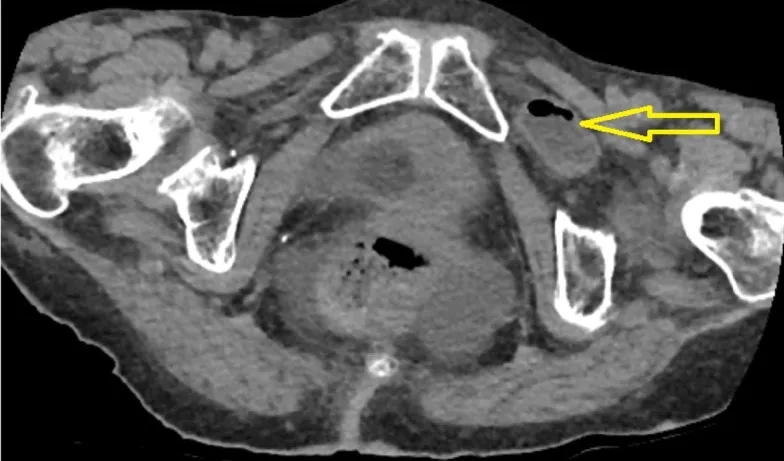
Transversal CT scan. The yellow arrow indicates bowel in the obturator foramen.
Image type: radiology (ct)